Field crop: maize
Growth stage: 2
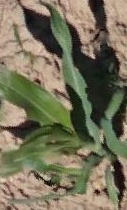
Species: maize